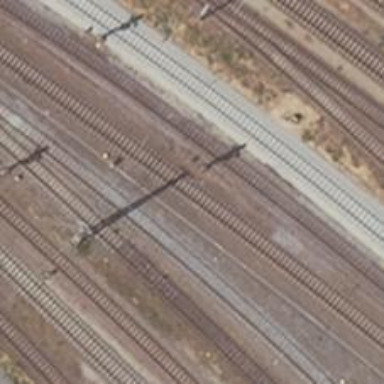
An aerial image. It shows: Railway signal.